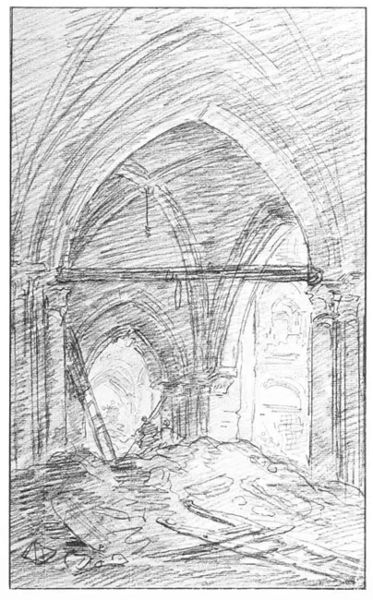
Titel: Abbruch eines gotischen Kirchenraums
Künstler: Hubert Robert
Standort: Karlsruhe
Institution: Staatliche Kunsthalle Karlsruhe
Schlagwörter: berg, mann, schatten, weiß, menschen, sand, fenster, grau, hell, licht, pfeiler, schwarz, skizze, säule, säulen, tür, zeichnung, gebäude, alt, architektur, mensch, stein, steine, innenraum, signatur, kirche, boden, strick, decke, innen, personen, gotik, chaos, bogen, türen, stab, studie, leere, geröll, pilaster, rundbogen, schutt, schutthaufen, kuppel, krieg, leiter, schaden, trümmer, zerstörung, arch, arches, architecture, church, column, columns, hall, men, white, window, black, gray, grey, interior, old, wall, detail, print, balken, floor, perspective, bretter, striche, tor, bögen, fussboden, gang, ruine, schmutz, stütze, gewölbe, kirch, torbogen, dom, linie, haufen, kohle, seil, linear, rippen, brett, druck, schraffur, schraffuren, radierung, schwarzweiß, wei0, schraffiert, bleistift, entwurf, münster, altar, kathedrale, kapitell, studien, gemäuer, portal, kreuzrippen, kaputt, öffnung, wood, gotisch, kreuzgewölbe, kreuzgrat, kreuzgratgewölbe, rippengewölbe, seitenschiff, spitzbogen, man, rock, rocks, stone, romanik, boat, building, house, chor, kapelle, abbey, roof, dreck, zerstört, light, river, view, drawing, paper, black and white, frame, joch, castle, ruin, ruins, etching, line, sketch, french, revolution, streben, gothisch, asche, bau, cross, pen, ladder, strebe, details, door, dirt, person, basilika, kreuzgang, baustelle, royal, zeichung, graphit, arc, archway, design, dome, renaissance, querbalken, vierung, querschiff, cathedral, nave, rectangle, draft, walls, strichzeichnung, architect, bricks, ceiling, construction, entry, study, pencil, bombenangriff, menschn, gothic, peak, draw, war, fire, impressionist, figure, reparatur, shading, einsturz, unrat, pillar, humans, structure, worker, stones, doorway, round, open, zusammenbruch, float, sacred, scared, doric, hallway, vault, chapel, kurche, faded, beams, broken, point, pointed, pole, schreibstift, querstange, ruinie, holy, dying, fallen, capital, bomb, rubble, pile, arcade, inside, vaulted, architectural, estate, mess, schraffier, destruction, fuck, entryway, love, penci, rubbish, loose, support, laborer, reconstruction, restauration, balck, flood, preparatory, scetch, framework, rib, debry, ribs, arcades, trash, kunst, burnt, run down, used, printmaking, cellar, arche, shaded, brace, groin vault, beam, corridor, ficture, müll, zeichenkunst, schotterhaufen, schotter, zeichnen, skethch, cross rib, debris, imadrawing, groin vaults, cross vaults, carpenter, ruined, openings, #spitzbogen, arquitect, ruine4, schadens, prepratoryu, detritus, gurbögen, wreckage, spitzogen, cloisters, tag, heap, groin, pendentive, ruines, deconstruction, catheadral, ruions, #gothisch, blach, arv, baulted, rovine, falleb